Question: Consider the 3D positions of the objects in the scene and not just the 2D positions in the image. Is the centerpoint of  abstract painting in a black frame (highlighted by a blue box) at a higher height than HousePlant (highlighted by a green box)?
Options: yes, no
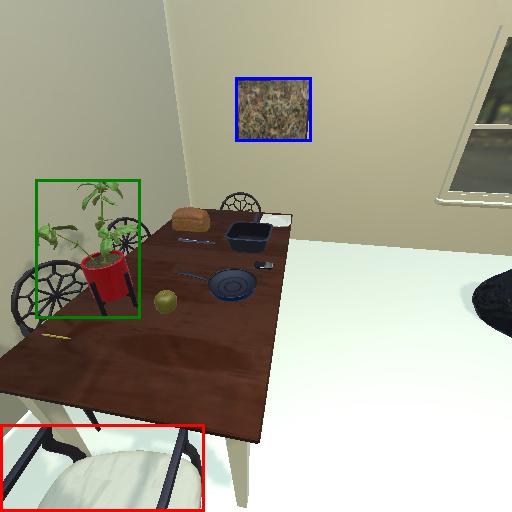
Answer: yes